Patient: sex M, age 66
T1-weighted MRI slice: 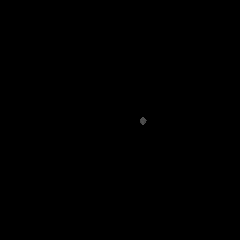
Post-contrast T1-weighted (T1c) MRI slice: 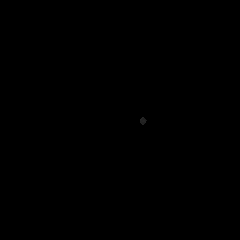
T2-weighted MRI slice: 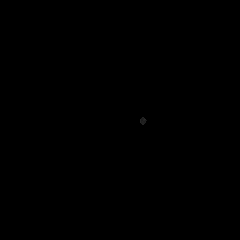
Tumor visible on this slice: no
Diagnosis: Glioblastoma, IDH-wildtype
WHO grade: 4